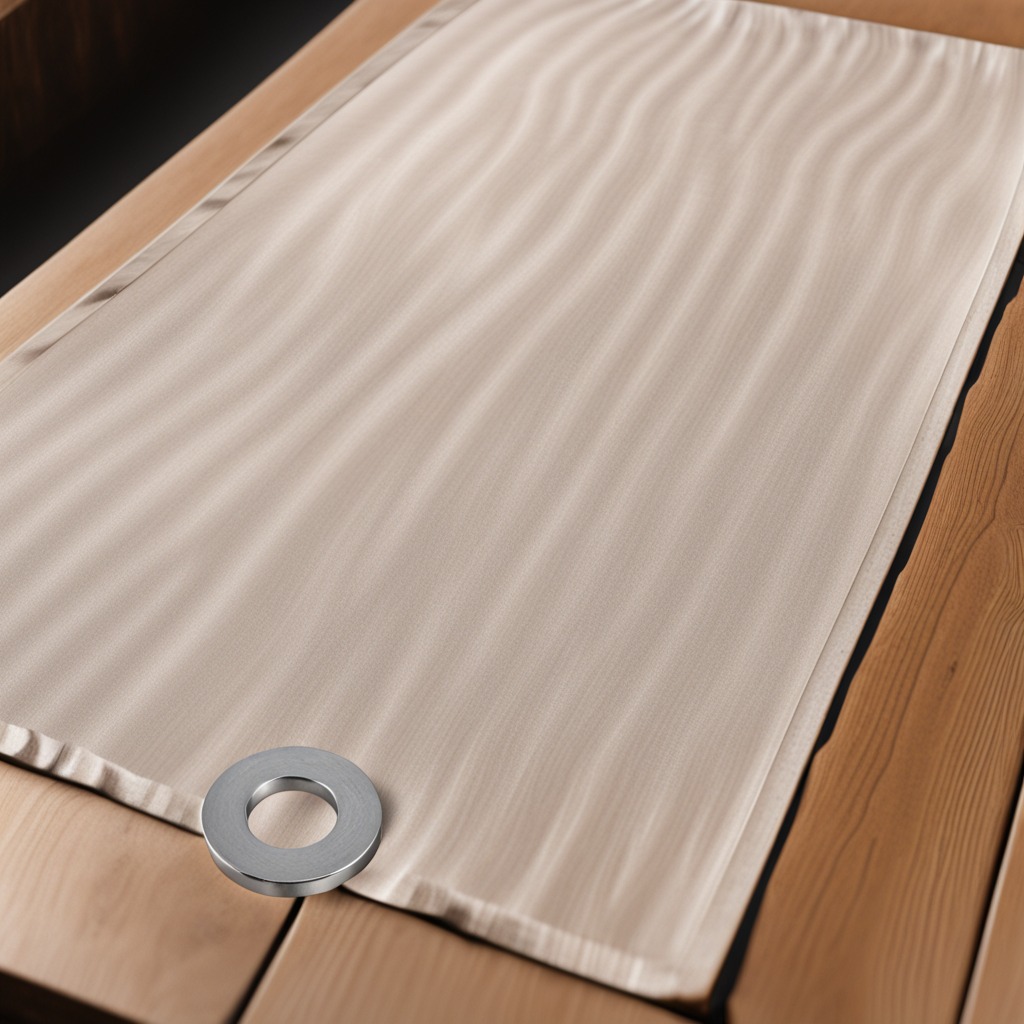
A flat metal washer is lying on a wooden table in an outdoor workshop during daytime bright natural light soft shadows worn but beneath the cloth